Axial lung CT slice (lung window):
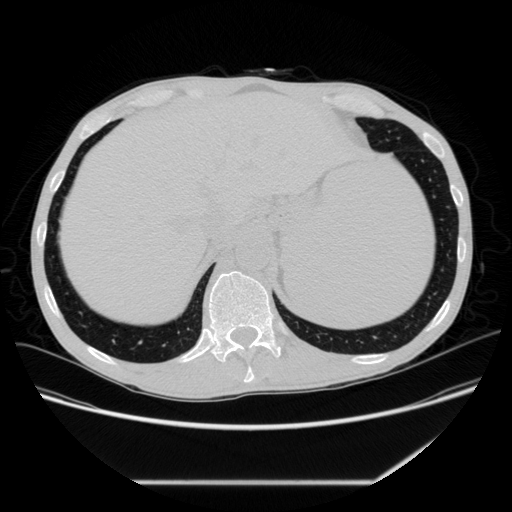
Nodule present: no